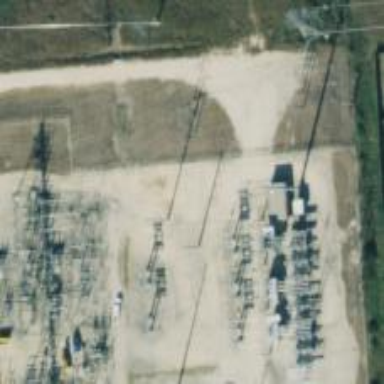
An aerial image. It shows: Power pole.